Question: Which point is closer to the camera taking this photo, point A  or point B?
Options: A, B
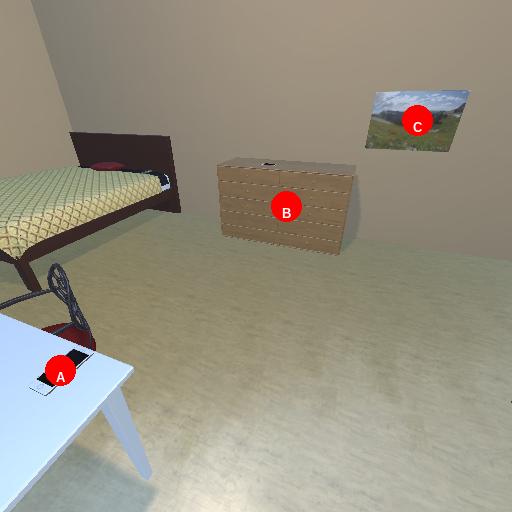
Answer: A